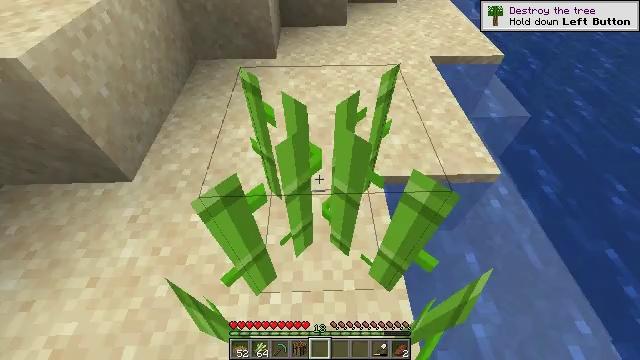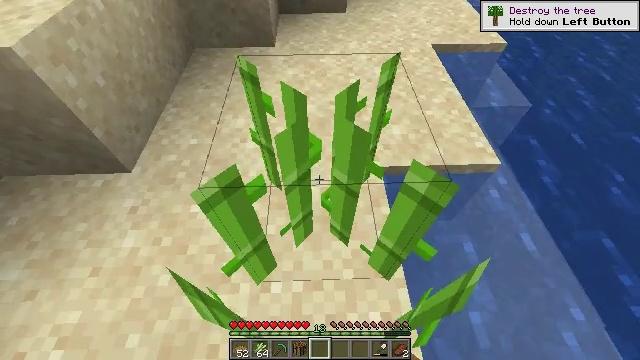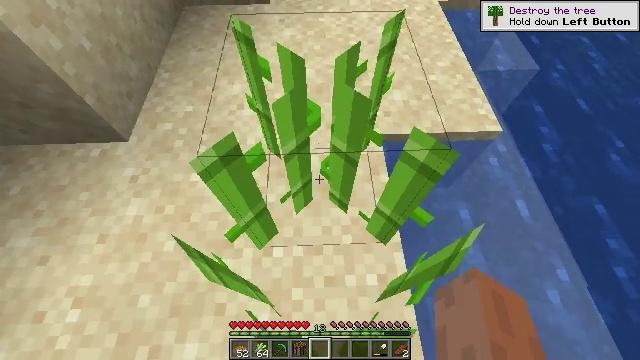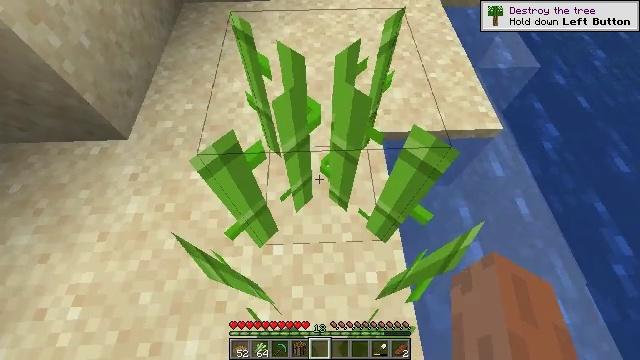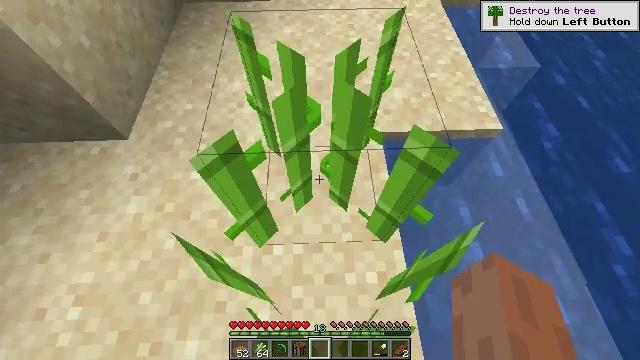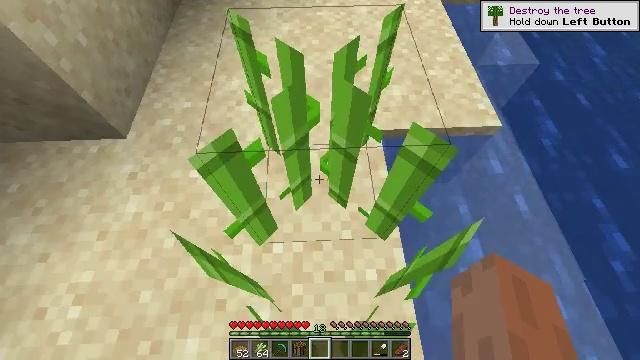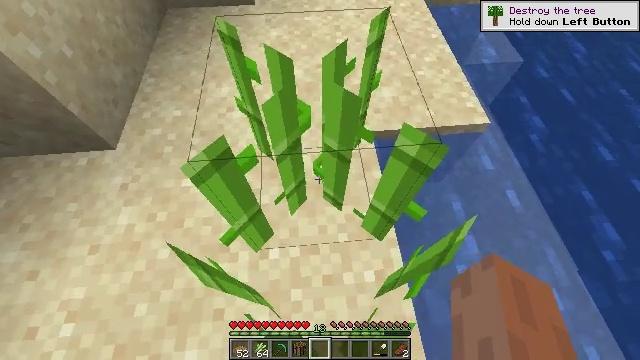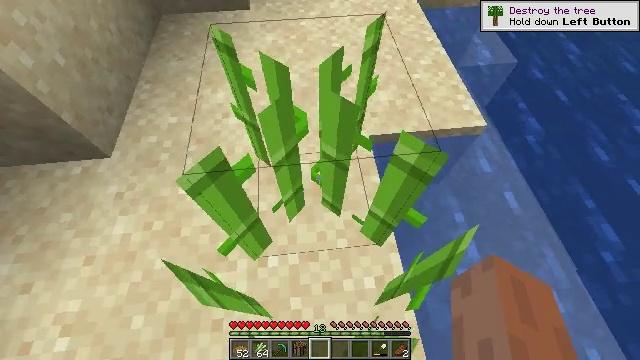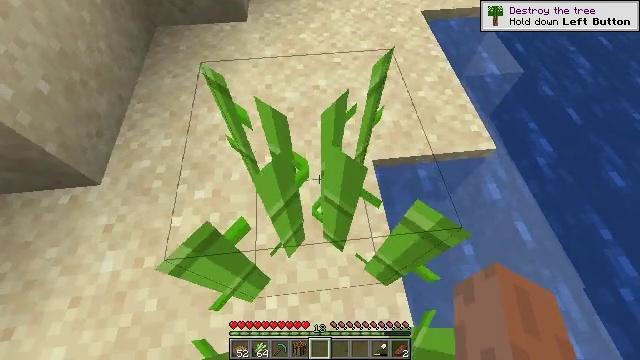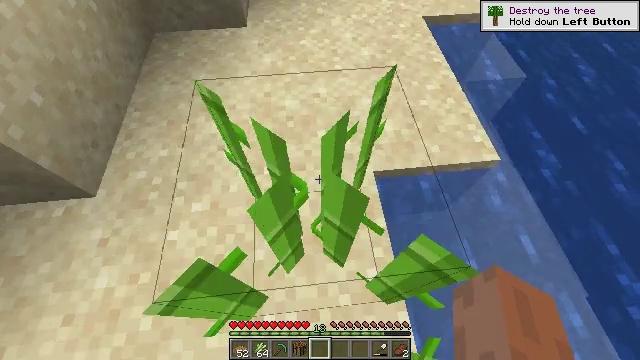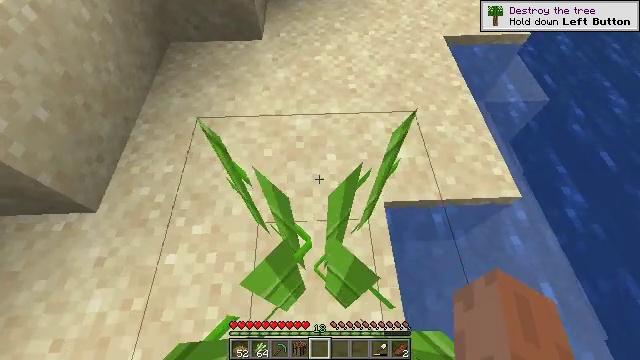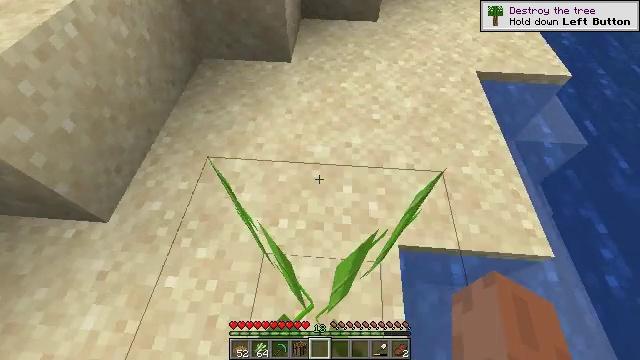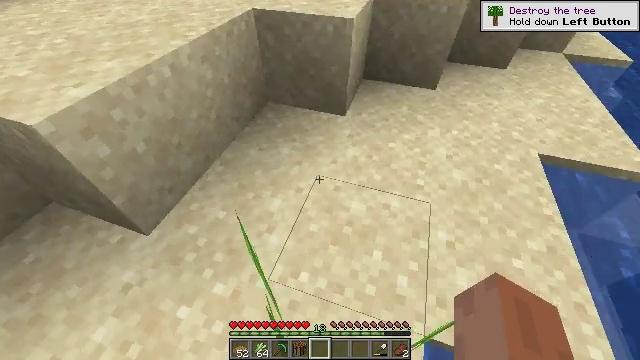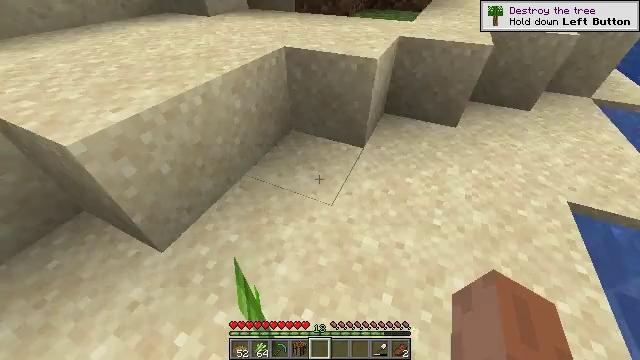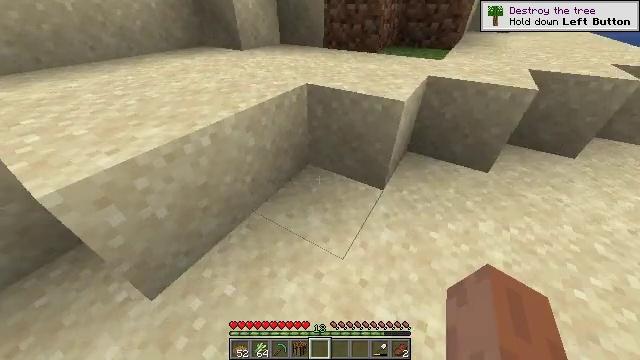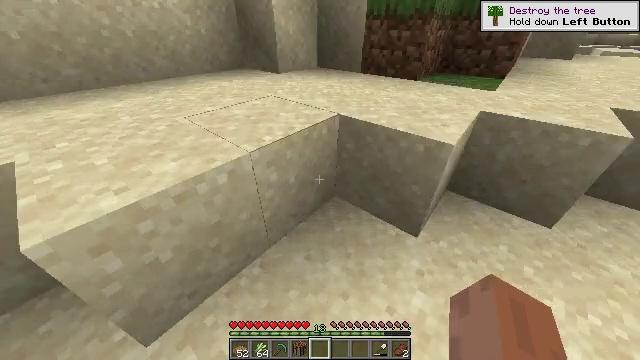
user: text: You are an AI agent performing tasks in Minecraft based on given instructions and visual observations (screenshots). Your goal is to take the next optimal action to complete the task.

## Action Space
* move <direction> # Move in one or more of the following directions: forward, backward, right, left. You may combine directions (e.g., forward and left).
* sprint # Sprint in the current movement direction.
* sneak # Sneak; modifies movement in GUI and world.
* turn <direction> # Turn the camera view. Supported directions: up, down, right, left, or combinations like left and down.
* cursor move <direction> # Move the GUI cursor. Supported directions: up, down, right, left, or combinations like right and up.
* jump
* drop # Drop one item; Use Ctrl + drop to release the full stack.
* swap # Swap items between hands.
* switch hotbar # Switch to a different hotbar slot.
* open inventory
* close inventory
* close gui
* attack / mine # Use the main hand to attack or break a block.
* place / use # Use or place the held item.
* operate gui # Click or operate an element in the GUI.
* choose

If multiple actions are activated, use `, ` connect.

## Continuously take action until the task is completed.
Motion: motion action
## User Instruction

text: Combine wool in the crafting grid to craft a white carpet.
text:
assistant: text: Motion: turn down
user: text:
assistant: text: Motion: turn down
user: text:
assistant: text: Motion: no_op
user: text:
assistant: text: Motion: no_op
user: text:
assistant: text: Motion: no_op
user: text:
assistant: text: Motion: turn right
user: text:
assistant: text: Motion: move forward, turn right
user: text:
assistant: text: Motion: move forward
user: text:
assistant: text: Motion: move forward
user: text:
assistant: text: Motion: turn left
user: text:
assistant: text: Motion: move forward, turn left and up
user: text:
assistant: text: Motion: move forward, turn left and up
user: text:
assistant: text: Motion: move forward, turn left and up
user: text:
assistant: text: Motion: move forward, turn left and up
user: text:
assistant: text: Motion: move forward, turn left and up
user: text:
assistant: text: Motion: move forward, turn left and up
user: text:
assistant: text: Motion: move forward, turn left and up
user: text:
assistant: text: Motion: move forward, turn left and up
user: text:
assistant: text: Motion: move forward, turn left and up
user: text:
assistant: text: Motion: move forward, turn left
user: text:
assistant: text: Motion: move forward, turn left
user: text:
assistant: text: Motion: move forward, turn left
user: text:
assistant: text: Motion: move forward, turn left and down
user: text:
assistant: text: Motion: move forward, turn left
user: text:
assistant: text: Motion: move forward, turn left
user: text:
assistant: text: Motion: move forward, turn left
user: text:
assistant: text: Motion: move forward
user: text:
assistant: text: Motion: move forward
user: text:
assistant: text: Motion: move forward
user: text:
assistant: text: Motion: move forward